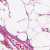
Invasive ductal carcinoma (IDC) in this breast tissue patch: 0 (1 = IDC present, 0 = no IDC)